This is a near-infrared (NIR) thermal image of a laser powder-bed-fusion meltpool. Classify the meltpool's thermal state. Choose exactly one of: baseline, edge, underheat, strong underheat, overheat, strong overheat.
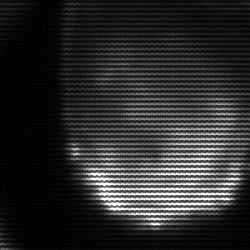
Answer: edge